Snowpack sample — Buffalo Mountain, Silverthorne, Colorado, USA (1/25/25, 10:11 AM MST)
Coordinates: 39.6222, -106.1139
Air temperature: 22 °F
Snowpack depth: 110 cm
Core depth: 40 cm
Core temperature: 46.4 °F
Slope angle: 12°, slope face: 102°
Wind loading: high
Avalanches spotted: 0
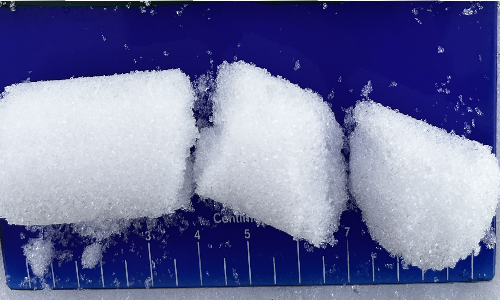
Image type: core
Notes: No avalanches nearby, collected on the outskirts of a fire break 15 meters from the treeline, on way to Buffalo and Red Mountain